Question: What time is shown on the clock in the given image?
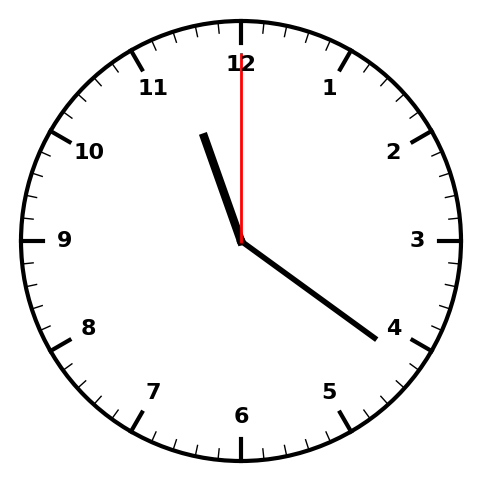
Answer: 11:21:00